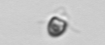
Label: Pyramimonas